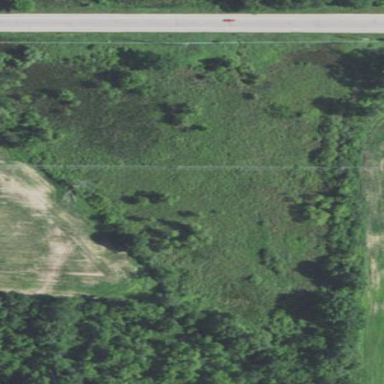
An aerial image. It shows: Marshy wetland area.